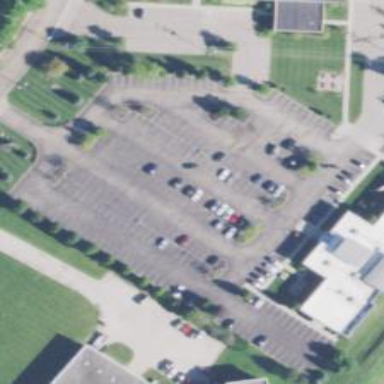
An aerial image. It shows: Parking area with surface.